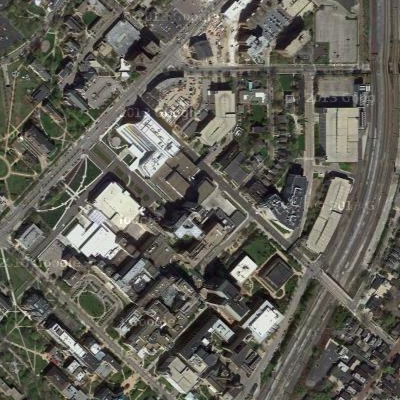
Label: cIndustry